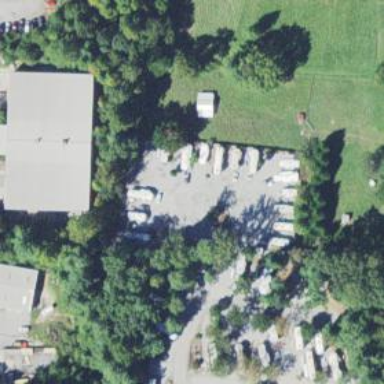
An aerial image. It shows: RV storage facility.